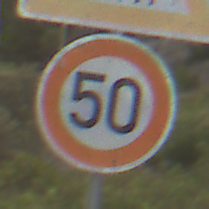
Verkehrszeichen: Geschwindigkeit50
Zusatzzeichen oben: ViehtriebRechts
Umgebung: Outdoor, Nature
Tageszeit: Midday
Wetter: Overcast
Licht: Natural
Jahreszeit: NotSpecified
Kontrast: LowContrast